Question: Using VS2010 Express, C# and it's WinForms Application.
Here I have three text boxes(aTextBox, bTextBox, cTextBox) from which Inputs are strings and then using int.Parse(aTextBox.Text) converted to integers.
Then a Button (calcBtn) method which is going to calculate charges and then to display results after some maths to particular TextBoxes on Result groupBox which again contains text boxes for results...
The problem is causing by the way I am parsing or the order in which it's executing. If any of the textbox is filled then result should display and not to get in the format exceptions. Here I am getting stuck because inside the calcBtn I am parsing all text boxes and if one of them is empty then exception occurs. Compiler is I guess trying to parse empty strings from the empty text boxes, and I don't want it to be.
Any suggestions if you got what I mean? :)
Here's what GUI looks like

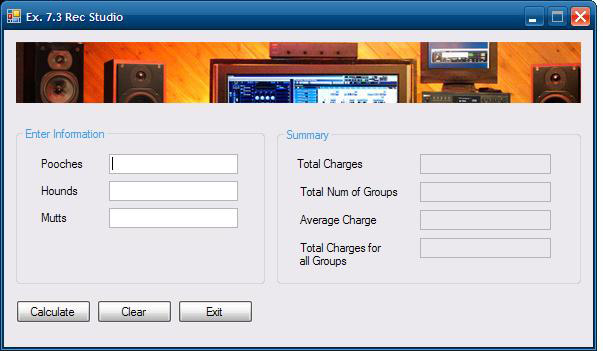
Answer: The 'Int32.Parse' method does not accept malformed strings, and this includes empty strings. I have two suggestions.
You could check if the string is empty/whitespace first, and return 0 or some other default value:
'''
private static int ParseInteger(string str)
{
if (str == null || str.Trim() == "")
return 0;
// On .NET 4 you could use this instead. Prior .NET versions do not
// have the IsNullOrWhiteSpace method.
//
// if (String.IsNullOrWhiteSpace(str))
// return 0;
return Int32.Parse(str);
}
'''
Or you could simply ignore all parsing errors, treating them as 0. This will treat things like '""', '"123abc"', and '"foobar"' as zero.
'''
private static int ParseInteger(string str)
{
int value;
if (Int32.TryParse(str, out value))
return value;
return 0;
}
'''
Which approach you take depends on the specific needs of your application.